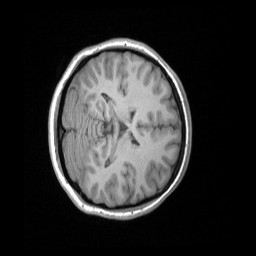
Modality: T1w
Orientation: axial
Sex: female